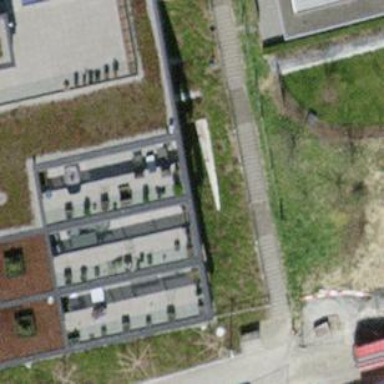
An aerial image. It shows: Building.